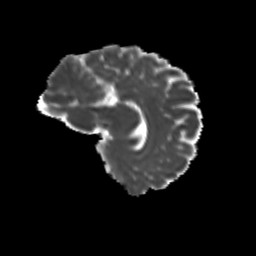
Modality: MD
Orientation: sagittal
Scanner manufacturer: siemens
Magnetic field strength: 3 T
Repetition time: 9.2 s
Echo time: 0.084 s